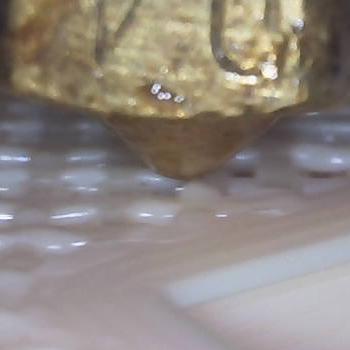
Flow rate: 52%